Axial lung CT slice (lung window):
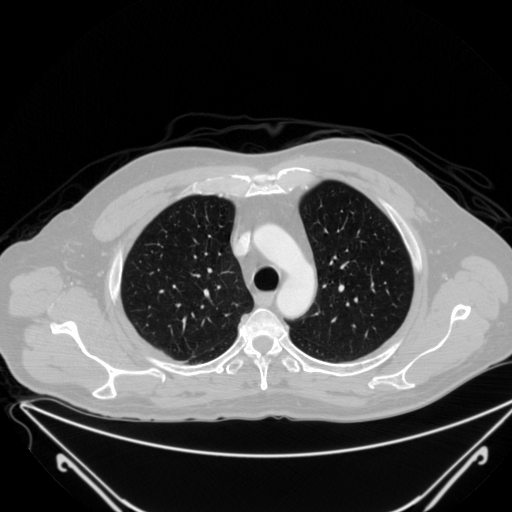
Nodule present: no